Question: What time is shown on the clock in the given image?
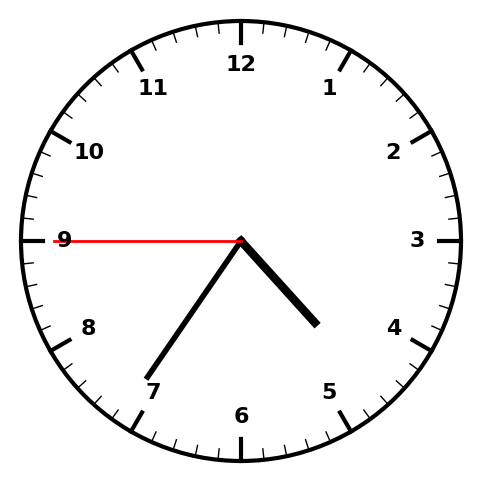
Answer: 04:35:45